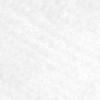
Label: no_change